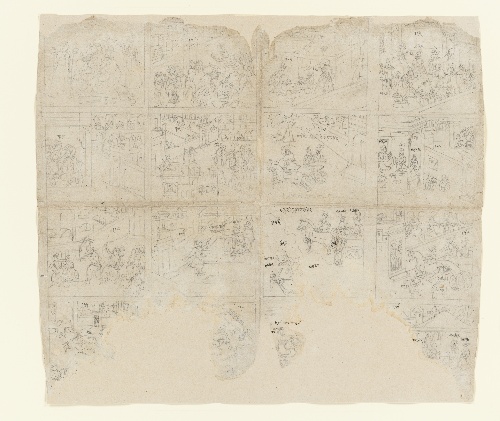
Date: early 19th century
Object type: Painting
Classification: Paintings
Medium: Ink on paper
Culture: India (Pahari Hills, Kangra)
Dimensions: Image (sight): 23 1/2 x 20 3/8 in. (59.7 x 51.8 cm)
Framed: 32 x 28 in. (81.3 x 71.1 cm)
Department: Asian Art
Credit line: Gift of Subhash Kapoor, in memory of his parents, Smt Shashi Kanta and Shree Parshotam Ram Kapoor, 2008
Accession year: 2008
Repository: Metropolitan Museum of Art, New York, NY
Tags: Men|Women|Ganesha|Krishna|Hinduism|Chariots